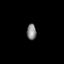
Tissue: prostate
Cell type: Fibroblasts
Senescence score: 0.7171
Nuclear area (px): 149
Mean DAPI intensity: 132.255